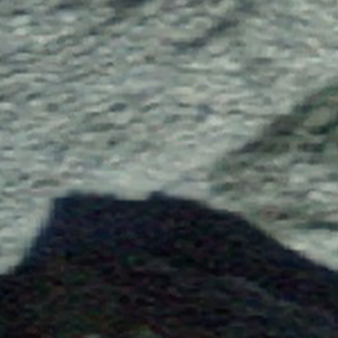
Label: other